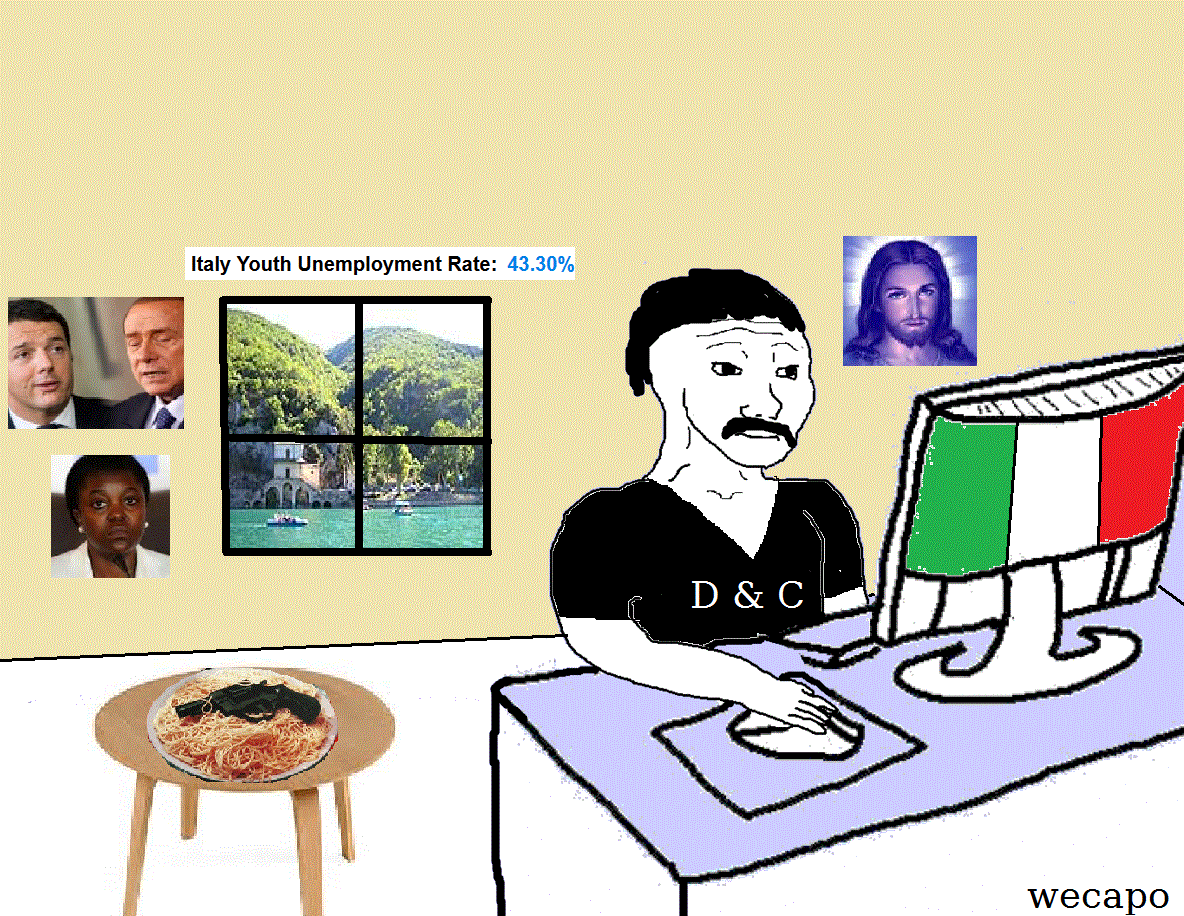
Label: 5_Wojak_with_Background